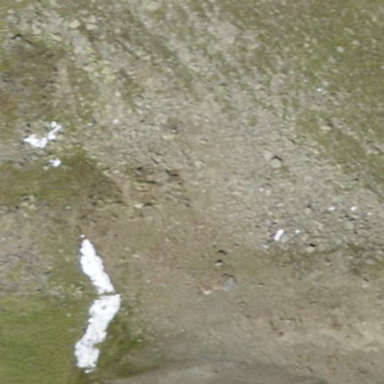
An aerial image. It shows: Natural scree.